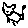
Label: cat